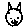
Label: cat